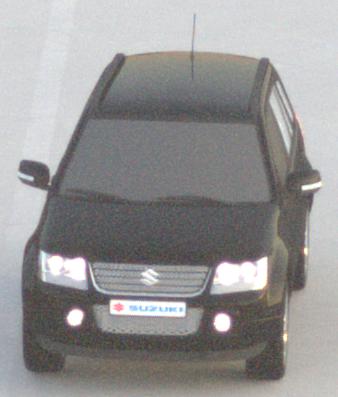
Make: Suzuki
Model: Grand Vitara
Detailed model: Gen. 1 JT
Model produced from: 2009
Model produced until: 2012
Doors: 5
Color: black
Road condition: dry road
Daytime: sunrise or sunset
Contrast: low contrast